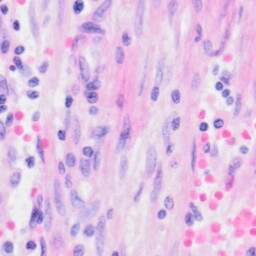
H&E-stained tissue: Kidney